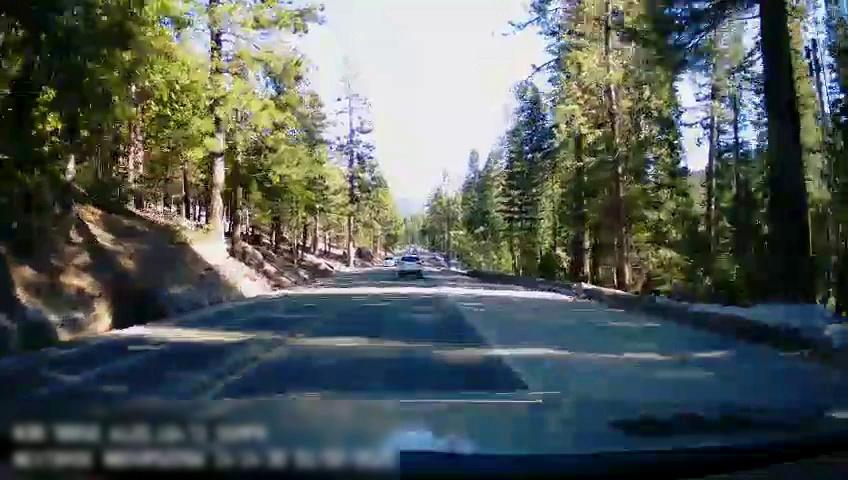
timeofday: Day
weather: Sunny
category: Drivable Space
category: Vehicles | SUV
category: Lanes | Current Lane
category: Lanes | Alternate Lane